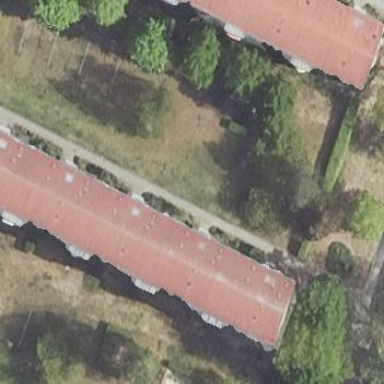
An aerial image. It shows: Gabled roof adorns the apartments building.